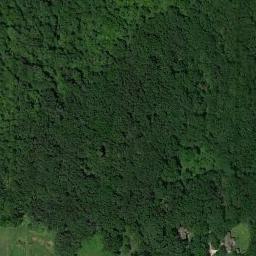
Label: forest